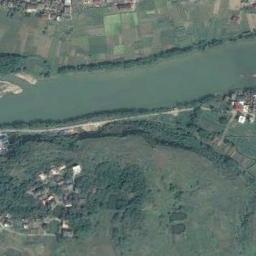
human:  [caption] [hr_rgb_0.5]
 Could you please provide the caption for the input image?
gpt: The river goes through green farmland and trees .

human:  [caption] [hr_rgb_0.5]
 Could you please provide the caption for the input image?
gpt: A broad turquoise river with green and tan mixed fields and other green areas on both sides .

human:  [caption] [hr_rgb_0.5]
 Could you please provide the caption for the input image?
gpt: There are numerous trees around the river .

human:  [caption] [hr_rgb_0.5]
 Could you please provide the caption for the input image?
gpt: The green river is flanked by some fields and residential areas .

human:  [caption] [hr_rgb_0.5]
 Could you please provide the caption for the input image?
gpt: There are many farmlands and green trees near the river .